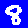
Digit: 8